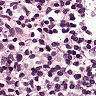
Metastatic tissue present: no